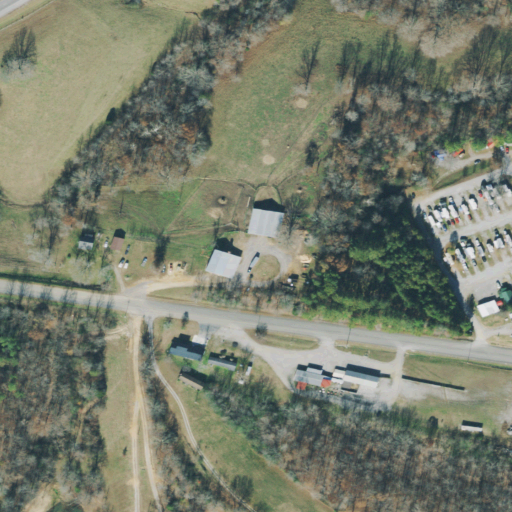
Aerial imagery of mountain in Tennessee named Powder Mill Hill containing pasture, deciduous forest, low intensity development, medium intensity development, open development, barren land, evergreen forest, and mixed forest